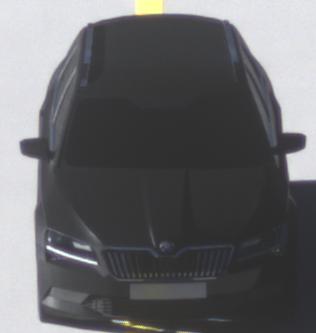
Make: Skoda
Model: Superb Combi 1.4 TSI
Detailed model: Superb (III) Combi
Model produced from: 2015/09
Model produced until: 2018/06
Doors: 5
Color: black
Road condition: dry road
Daytime: sunrise or sunset
Contrast: medium contrast